Question: I have Implement Some paint like application. For that the Layout is like as below:

Here, there is One View and two buttons. In My application i am selecting the colour from Button2 and then doing drawing on View.
But the Problem is while i am selecting the Colour and if i do the Paint on the View, all works file but if that paint come over the Button1, it also paint on that button1. I want set as like that the selection colour Should not be paint on the Button1 and only paint on the View.
So for that What Should i have to do ?
I want to set the Button1 in front of the View and do not allow to paint on it.
please Guide me proper regarding this mater.
Thanks.
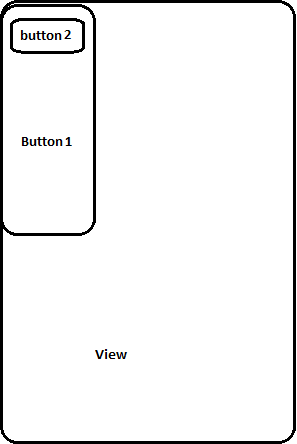
Answer: You have to make sure your buttons are not subviews of the view you are drawing in.
The simplest way to do this is to organize your buttons and your view in interface builder so that you have a UIView within your window as well as your buttons which must be on a higher layer than your UIView but cannot be inside your UIView. I would post pictures if the site would let me. You will then need to make a UIView IBOutlet to attatch to the UIView in Interface Builder and to draw to in your code.
To do this programmatically, after you have created your buttons, create a UIView and add it as a subview to your viewController's view by using (if myView is your UIView)
'''
[self.view addSubview:myView]
'''
and then use
'''
[self.view send SubviewToBack:myView]
'''
to make sure it is behind your other subviews (your buttons). Draw to myView and it should appear behind the buttons.